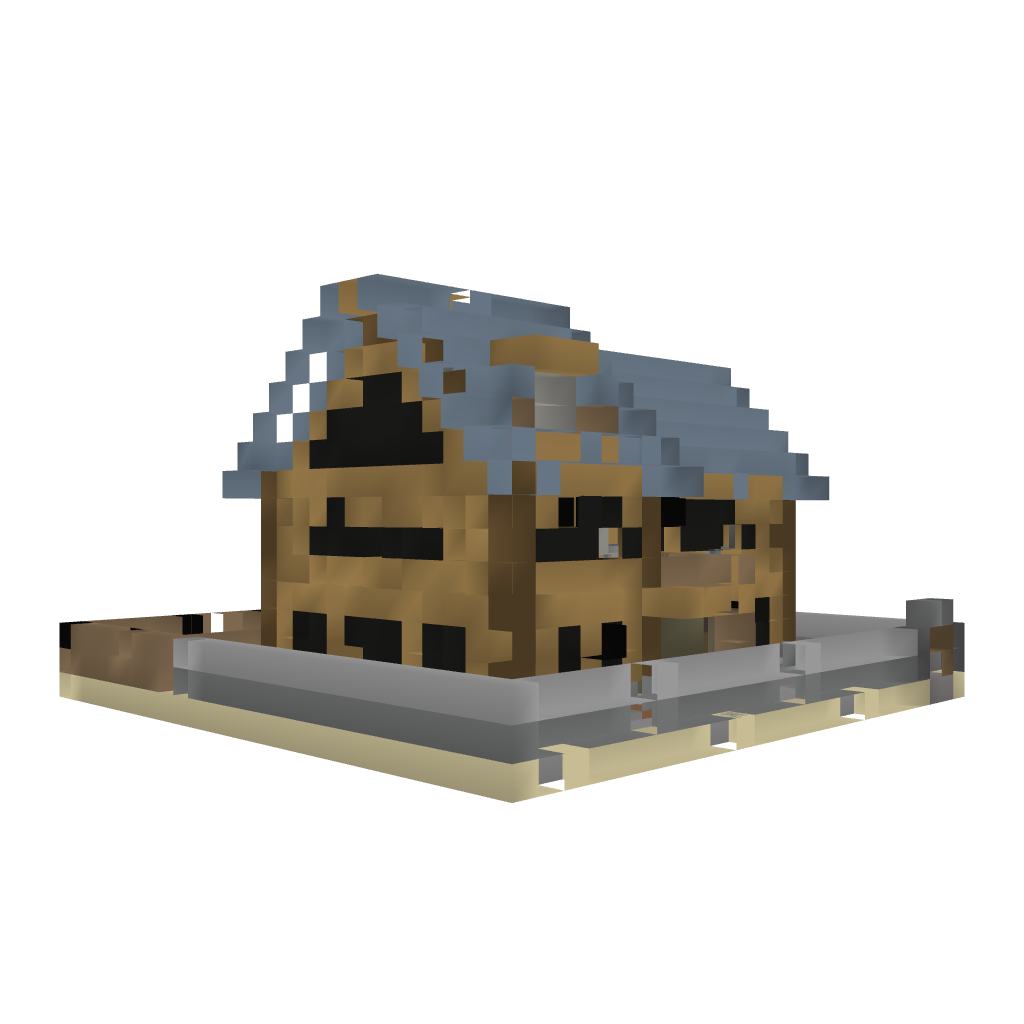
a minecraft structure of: Basic Farm n°1